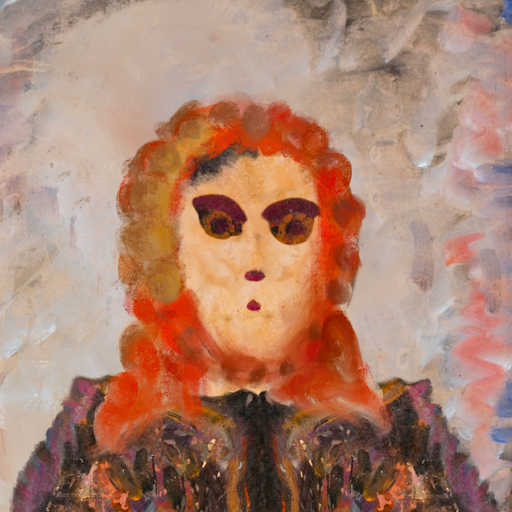
Background: Roy_Bahadur, Head And Neck Front: Childish, Face Front: Doll, Bust: Gypsy_Queen, Hair Front: Rupkatha, Head Accessory: Blank, Second Necklace: Blank, Necklace: Blank, Baby: Blank